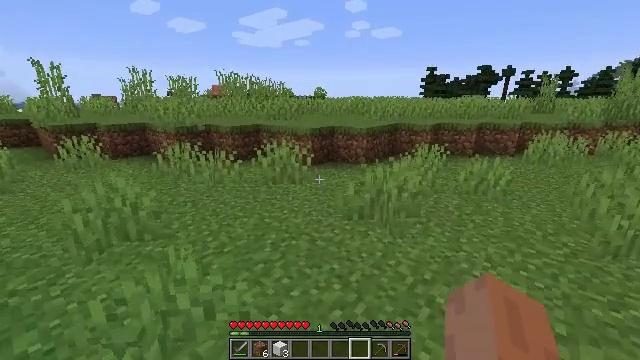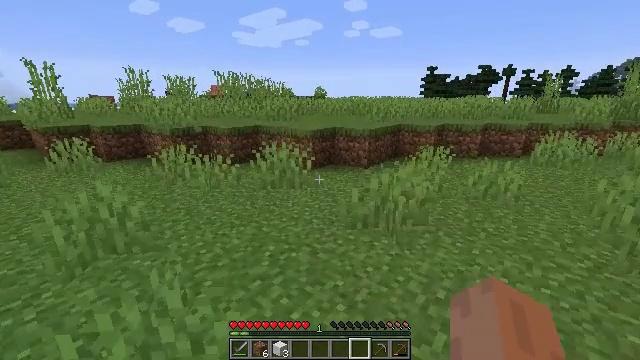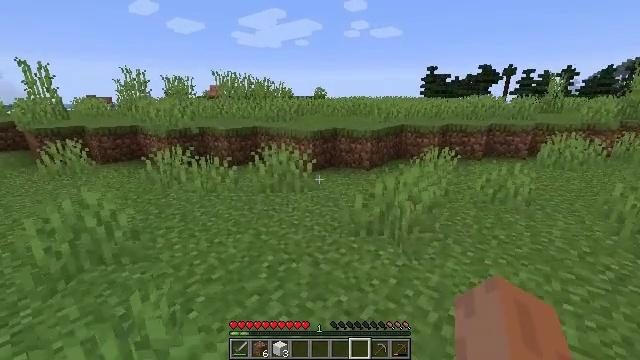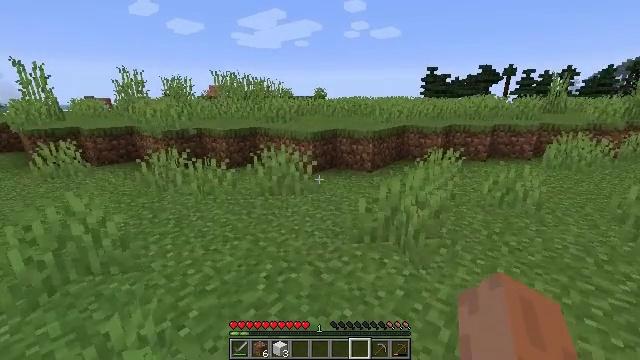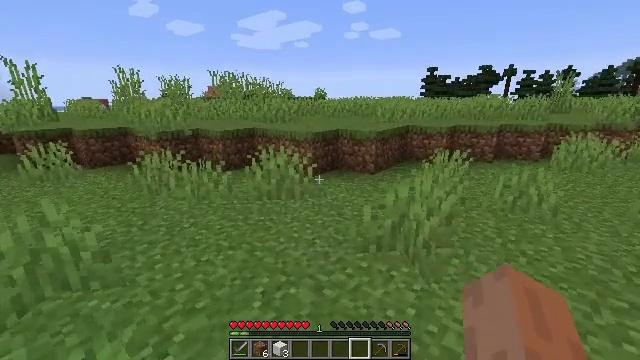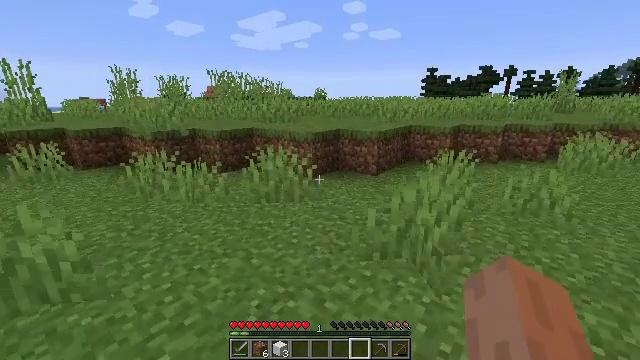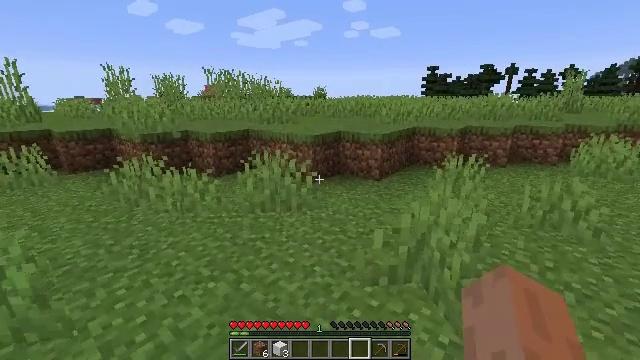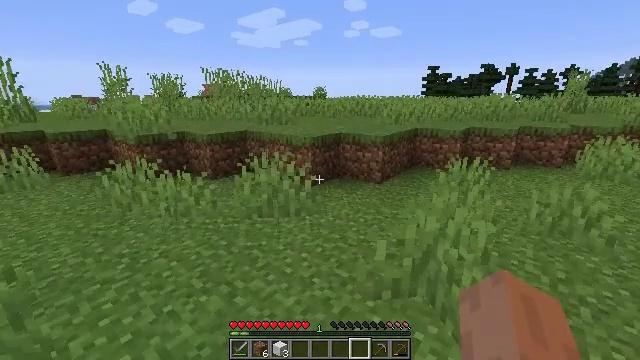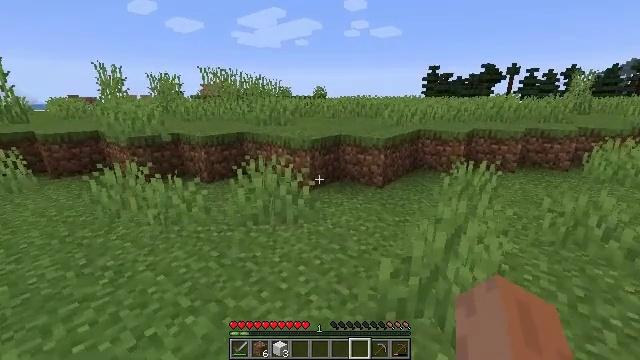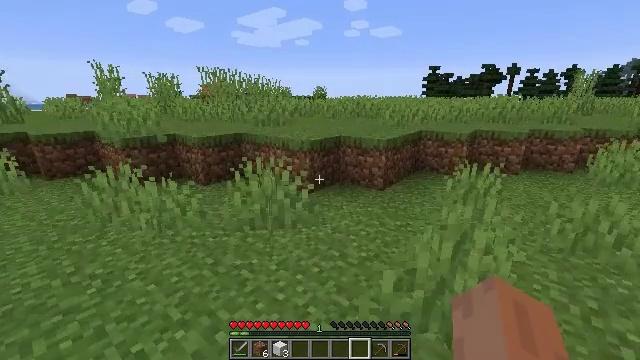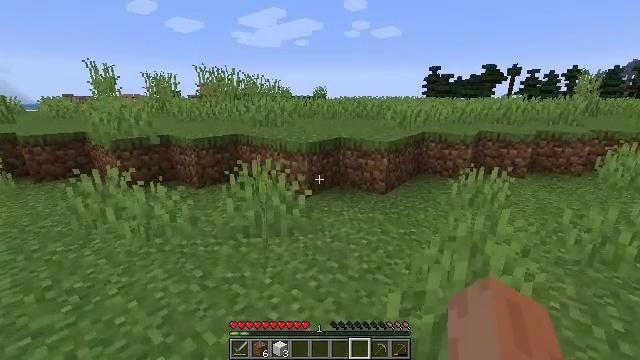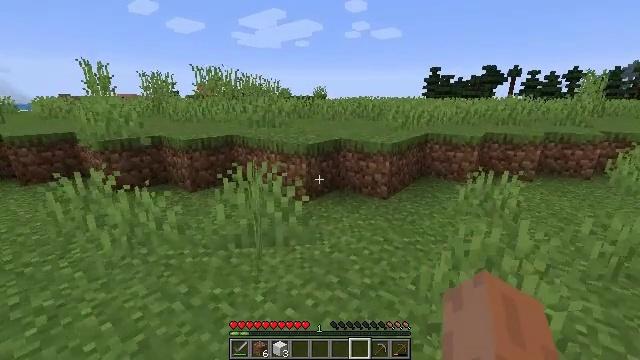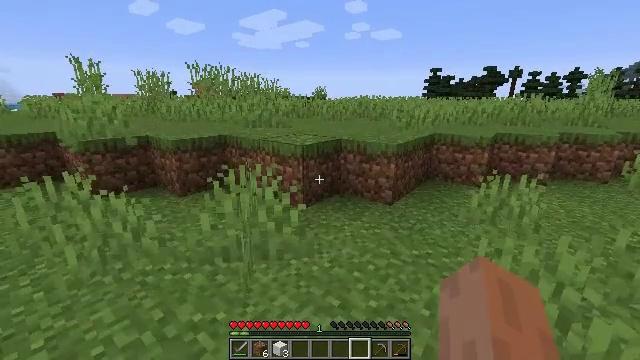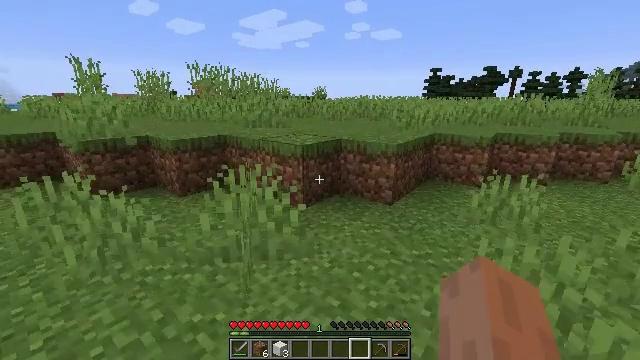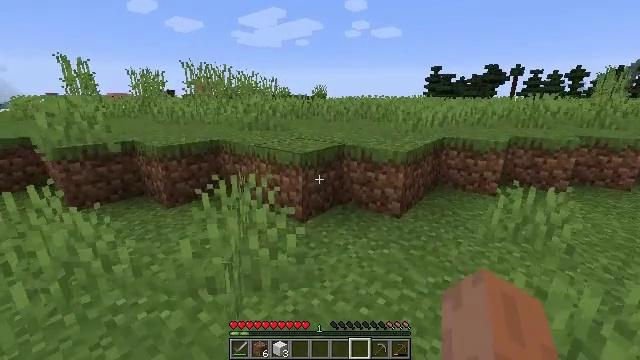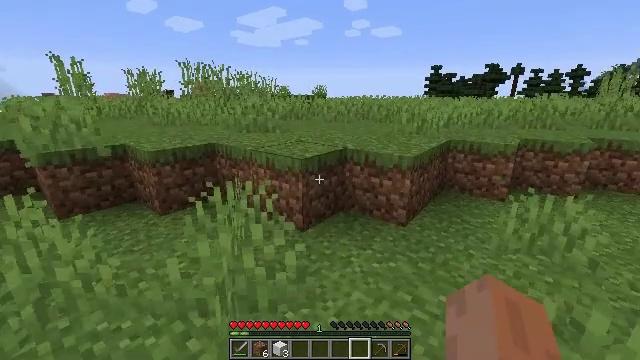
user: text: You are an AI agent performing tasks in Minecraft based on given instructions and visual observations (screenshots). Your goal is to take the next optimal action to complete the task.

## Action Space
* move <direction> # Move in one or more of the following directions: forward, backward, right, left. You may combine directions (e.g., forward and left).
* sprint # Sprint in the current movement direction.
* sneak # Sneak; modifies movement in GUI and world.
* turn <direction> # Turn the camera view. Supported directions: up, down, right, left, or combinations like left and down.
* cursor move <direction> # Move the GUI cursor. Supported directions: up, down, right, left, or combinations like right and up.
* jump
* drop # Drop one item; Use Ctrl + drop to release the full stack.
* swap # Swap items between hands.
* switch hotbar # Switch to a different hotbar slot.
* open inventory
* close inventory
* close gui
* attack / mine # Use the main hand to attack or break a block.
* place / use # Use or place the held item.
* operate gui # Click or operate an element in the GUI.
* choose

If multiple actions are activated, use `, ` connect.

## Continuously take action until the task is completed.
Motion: motion action
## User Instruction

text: Use the furnace to make cooked mutton.
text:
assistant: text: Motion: move forward
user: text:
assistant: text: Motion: move forward
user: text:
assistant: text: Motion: move forward
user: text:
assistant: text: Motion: move forward
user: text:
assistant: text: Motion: move forward
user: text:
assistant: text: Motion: move forward
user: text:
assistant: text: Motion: move forward
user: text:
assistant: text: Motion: move forward
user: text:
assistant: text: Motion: move forward
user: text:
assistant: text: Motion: move forward
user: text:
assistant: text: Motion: move forward
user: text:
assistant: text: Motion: move forward
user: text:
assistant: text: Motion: move forward
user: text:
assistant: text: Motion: move forward
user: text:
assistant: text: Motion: move forward
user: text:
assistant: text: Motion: move forward
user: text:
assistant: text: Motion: move forward
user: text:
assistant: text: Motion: move forward
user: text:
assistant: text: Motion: move forward
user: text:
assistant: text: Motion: move forward
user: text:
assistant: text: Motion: move forward
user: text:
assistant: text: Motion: move forward
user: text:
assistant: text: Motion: move forward
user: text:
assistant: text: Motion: move forward and move left
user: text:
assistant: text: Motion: move forward and move left
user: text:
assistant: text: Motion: move forward and move left, jump
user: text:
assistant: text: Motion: move forward and move left, jump
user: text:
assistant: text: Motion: move forward and move left, jump
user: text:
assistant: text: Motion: move forward and move left, jump
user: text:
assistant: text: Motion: move forward and move left, jump